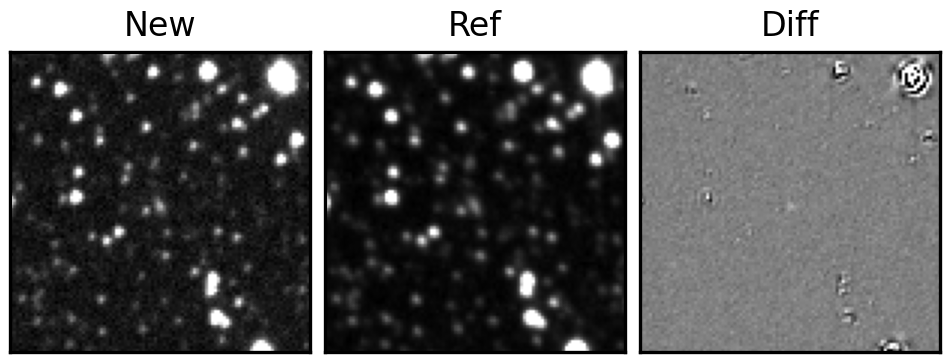
Label: real